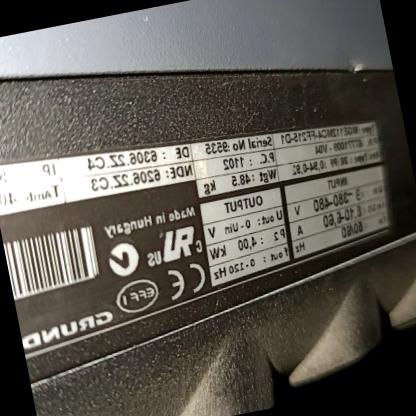
Klasa: tabliczka-znamionowa